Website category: sports
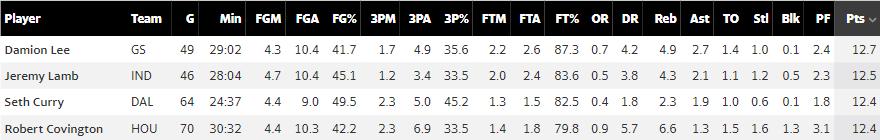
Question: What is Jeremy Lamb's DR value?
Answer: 3.8

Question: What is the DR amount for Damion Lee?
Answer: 4.2

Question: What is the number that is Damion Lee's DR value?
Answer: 4.2

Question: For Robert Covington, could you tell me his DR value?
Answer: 5.7

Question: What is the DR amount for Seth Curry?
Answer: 1.8

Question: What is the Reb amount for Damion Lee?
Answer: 4.9

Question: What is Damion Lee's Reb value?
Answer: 4.9

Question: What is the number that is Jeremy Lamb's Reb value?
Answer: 4.3

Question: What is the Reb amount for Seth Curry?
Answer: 2.3

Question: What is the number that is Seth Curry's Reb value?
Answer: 2.3

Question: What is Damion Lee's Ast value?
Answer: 2.7

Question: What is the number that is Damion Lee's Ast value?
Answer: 2.7

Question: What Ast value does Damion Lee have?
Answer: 2.7

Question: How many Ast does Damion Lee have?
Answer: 2.7

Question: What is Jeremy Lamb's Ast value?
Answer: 2.1

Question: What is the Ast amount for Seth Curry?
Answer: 1.9

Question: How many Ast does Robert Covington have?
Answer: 1.3

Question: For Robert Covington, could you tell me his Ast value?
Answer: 1.3

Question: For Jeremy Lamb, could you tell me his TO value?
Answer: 1.1

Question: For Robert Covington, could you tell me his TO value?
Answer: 1.5

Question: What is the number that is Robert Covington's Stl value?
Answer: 1.6

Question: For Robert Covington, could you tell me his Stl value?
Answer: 1.6

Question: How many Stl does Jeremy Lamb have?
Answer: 1.2

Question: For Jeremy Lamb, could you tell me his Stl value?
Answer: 1.2

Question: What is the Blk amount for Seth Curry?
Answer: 0.1

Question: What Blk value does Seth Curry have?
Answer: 0.1

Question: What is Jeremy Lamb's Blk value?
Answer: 0.5

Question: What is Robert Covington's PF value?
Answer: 3.1

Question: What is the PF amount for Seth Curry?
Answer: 1.8

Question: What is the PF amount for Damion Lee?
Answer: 2.4

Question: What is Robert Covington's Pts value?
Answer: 12.4

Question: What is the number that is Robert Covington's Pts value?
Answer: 12.4

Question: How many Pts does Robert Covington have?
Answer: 12.4

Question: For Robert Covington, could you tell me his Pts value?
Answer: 12.4

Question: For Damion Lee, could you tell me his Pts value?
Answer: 12.7